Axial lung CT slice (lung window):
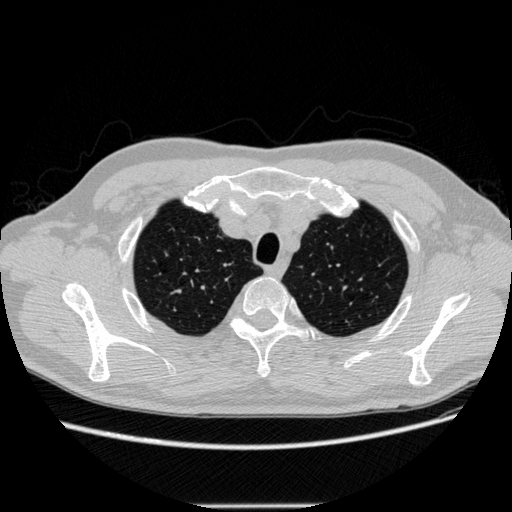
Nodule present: no